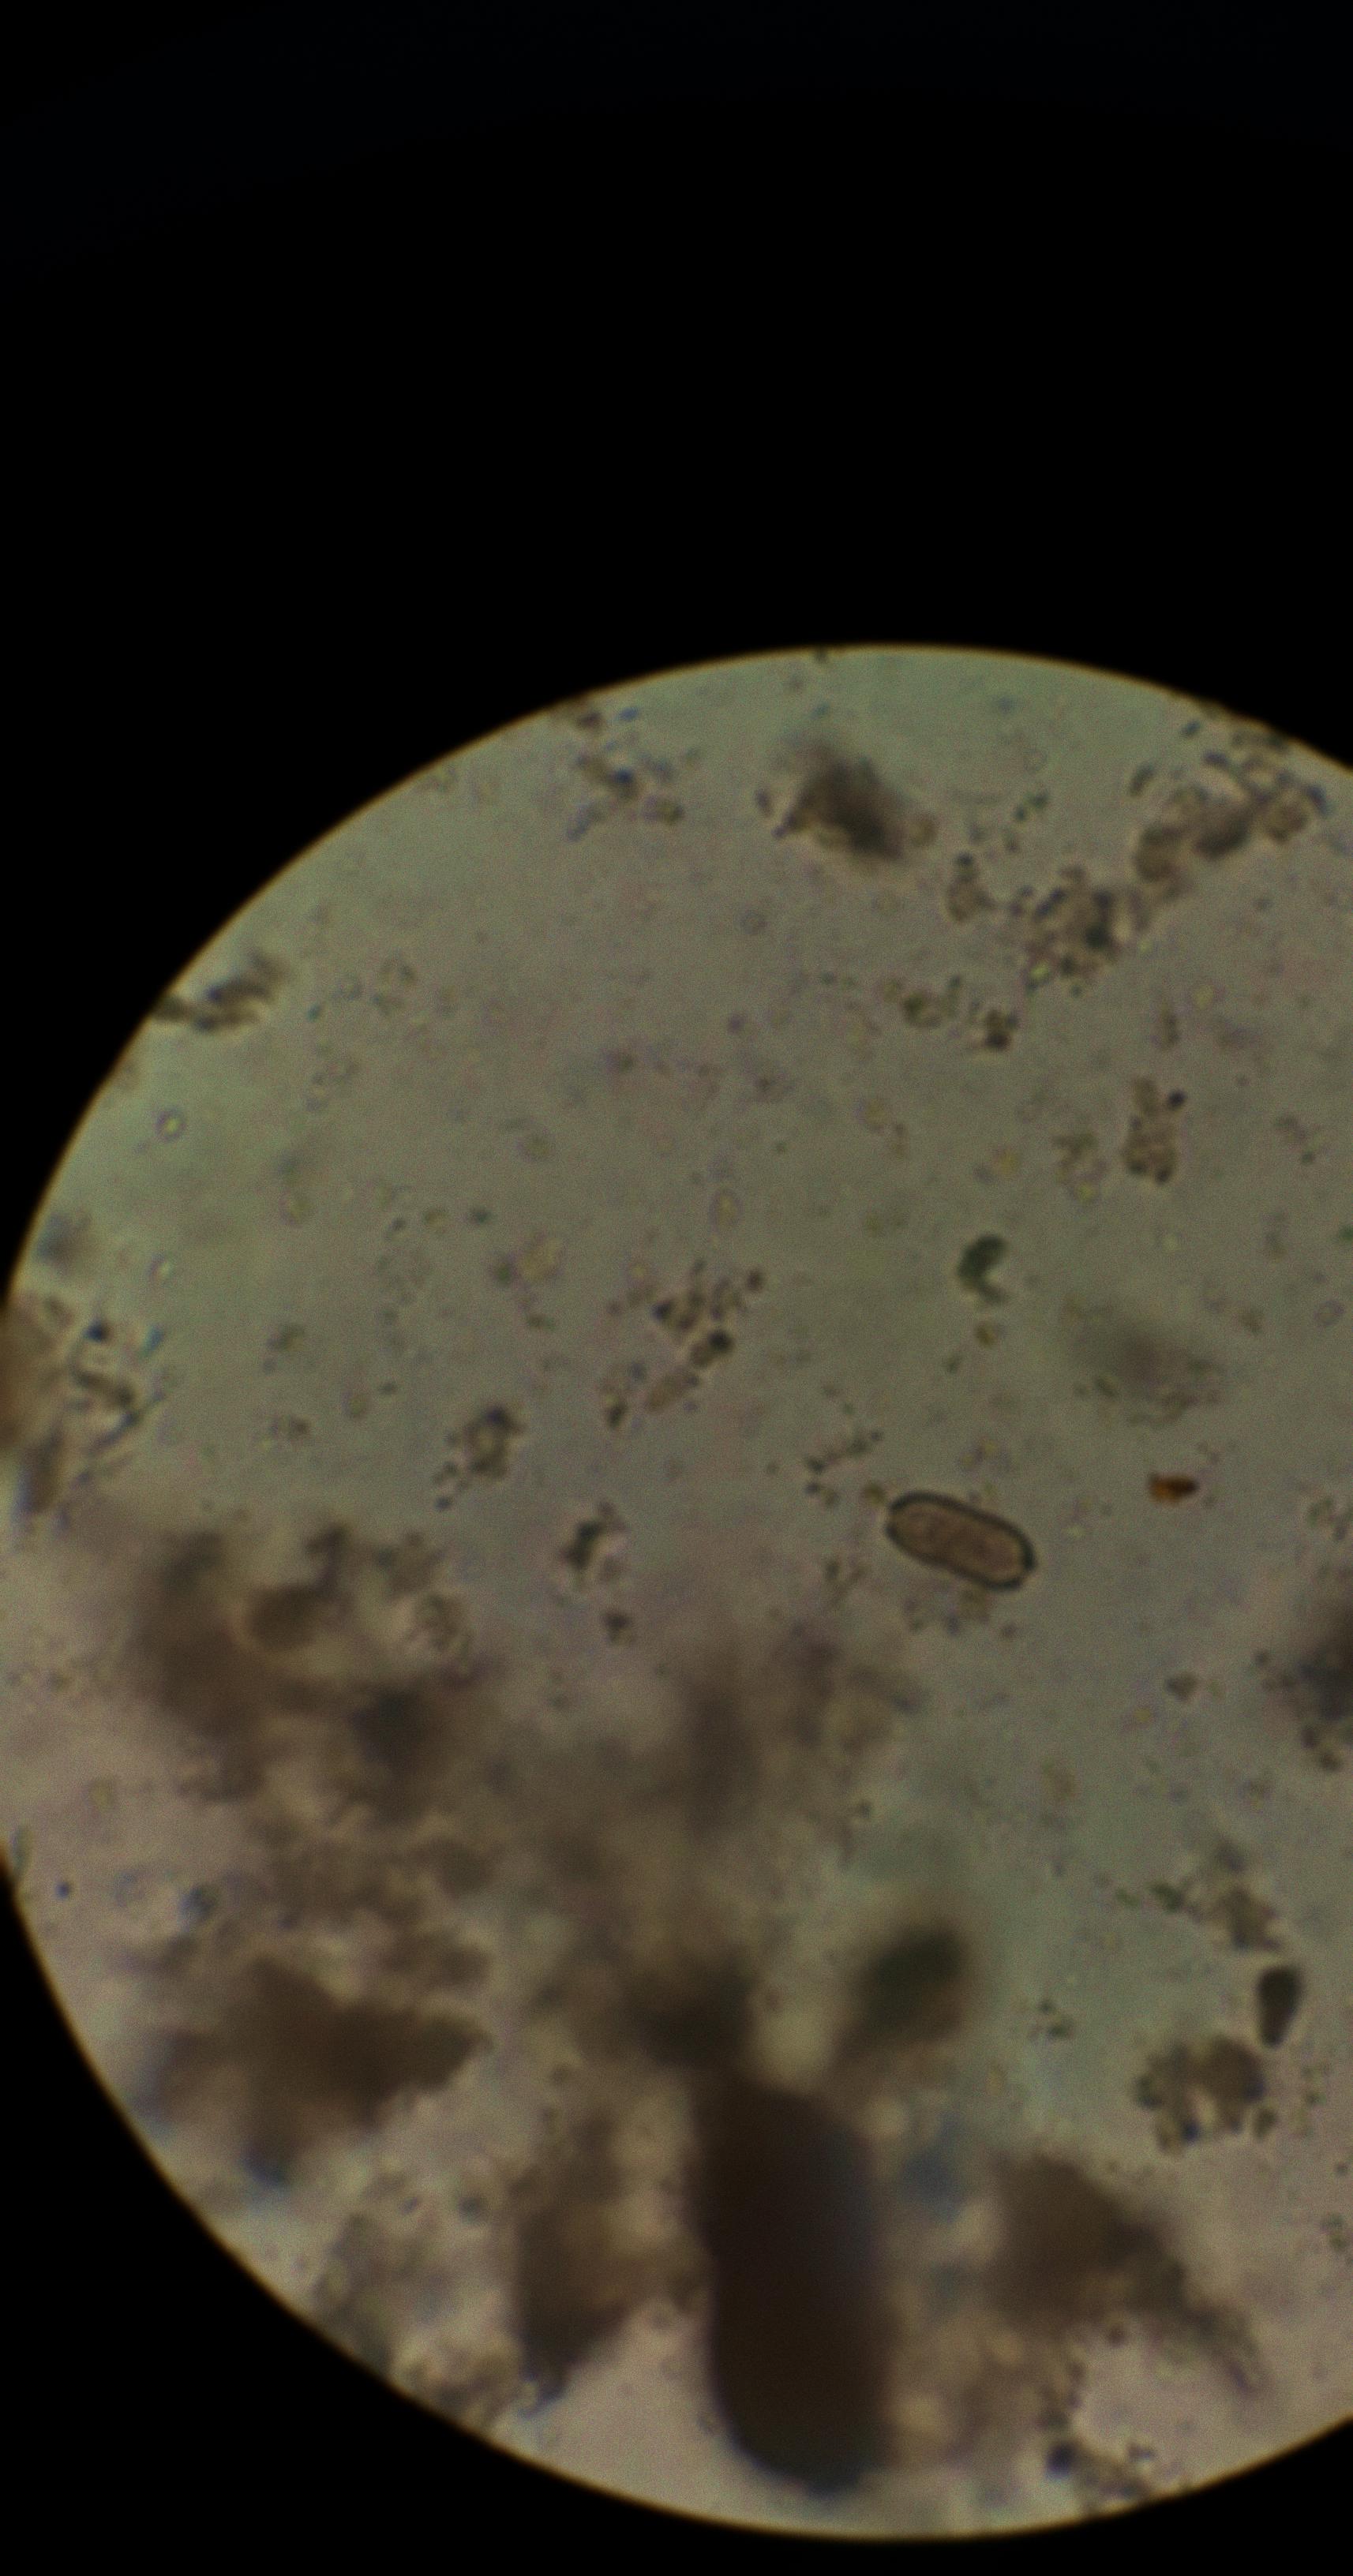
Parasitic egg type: Capillaria philippinensis